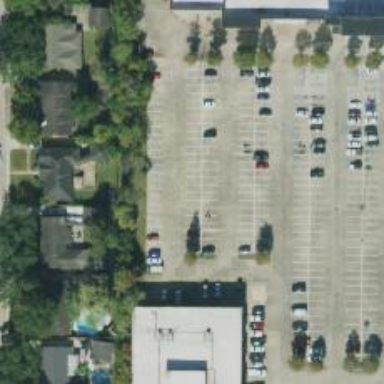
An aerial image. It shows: Parking space.